Field crop: maize
Growth stage: 2
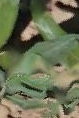
Species: maize